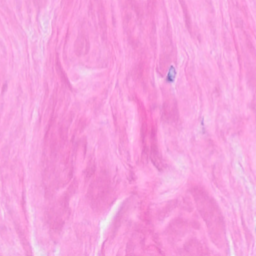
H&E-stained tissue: Breast